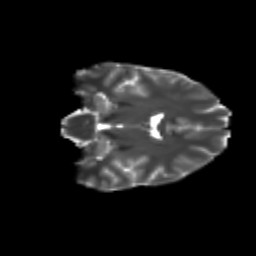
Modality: T2w
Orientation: coronal
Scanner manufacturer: siemens
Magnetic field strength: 3 T
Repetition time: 9.2 s
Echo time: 0.084 s